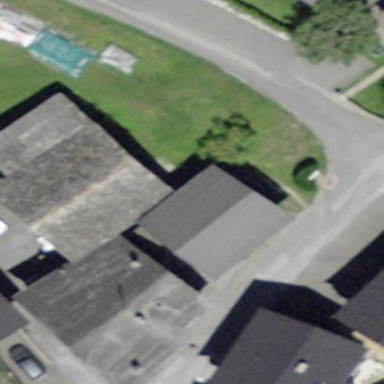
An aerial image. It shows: Simple and straightforward house.